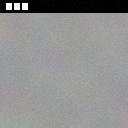
Screen state: on